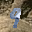
Label: 9